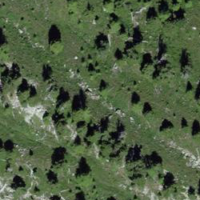
EUNIS habitat code: 41
Species observed at this site:
Nucifraga caryocatactes